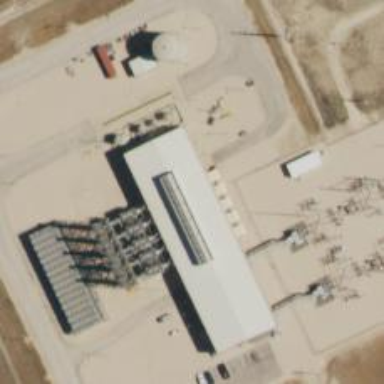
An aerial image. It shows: Gas-powered generator.